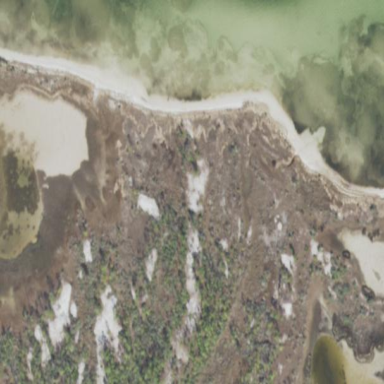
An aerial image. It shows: Natural area covered with sand.